Interaction volume radius: 5 \u00c5
Interaction volume height: 20 \u00c5
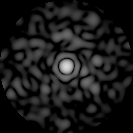
Disorder parameter: 0.7883